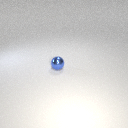
small blue metal sphere